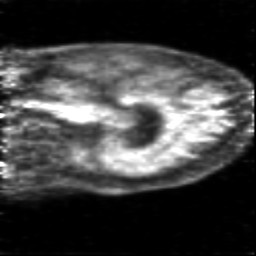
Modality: PET
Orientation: sagittal
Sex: male
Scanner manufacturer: siemens